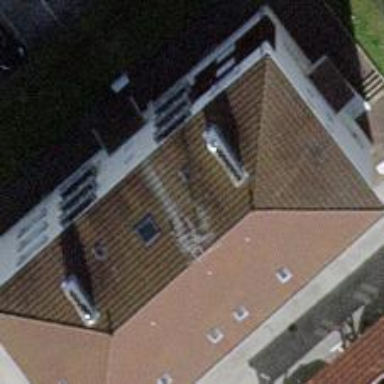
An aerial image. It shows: Apartments building with hipped roof oriented along the structure.